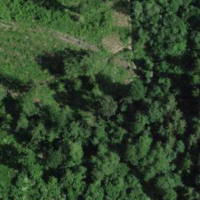
EUNIS habitat code: 41
Species observed at this site:
Certhia brachydactyla
Corvus corone
Cyanistes caeruleus
Lophophanes cristatus
Sturnus vulgaris
Troglodytes troglodytes
Dendrocopos major
Fringilla coelebs
Buteo buteo
Carduelis carduelis
Turdus merula
Columba palumbus
Poecile palustris
Parus major
Erithacus rubecula
Sitta europaea
Corvus corax